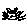
Label: cat